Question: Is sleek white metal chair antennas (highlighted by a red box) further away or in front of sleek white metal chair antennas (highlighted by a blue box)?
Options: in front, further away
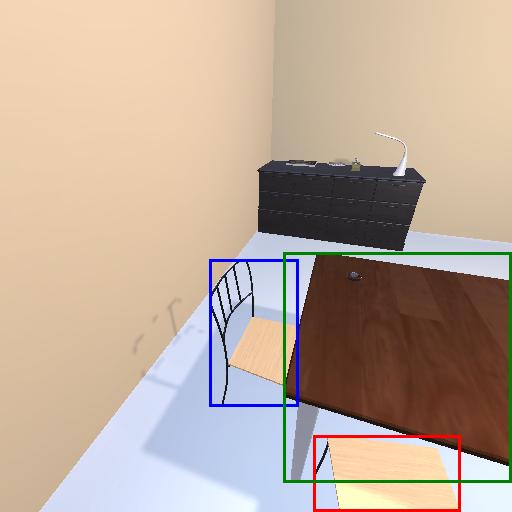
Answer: in front